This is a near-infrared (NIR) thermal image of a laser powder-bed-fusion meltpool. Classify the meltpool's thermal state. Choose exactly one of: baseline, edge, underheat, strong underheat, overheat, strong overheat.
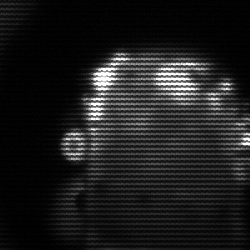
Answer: baseline